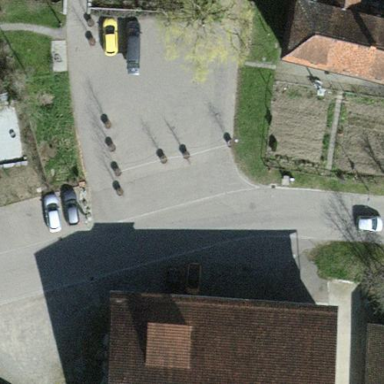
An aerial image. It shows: Parking area.